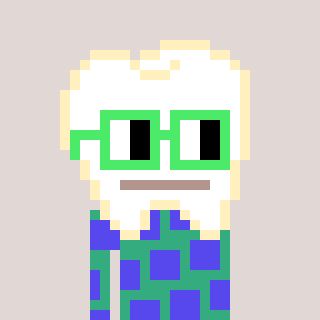
a pixel art character with square light green glasses, a tooth-shaped head and a teal-colored body on a warm background